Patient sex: F
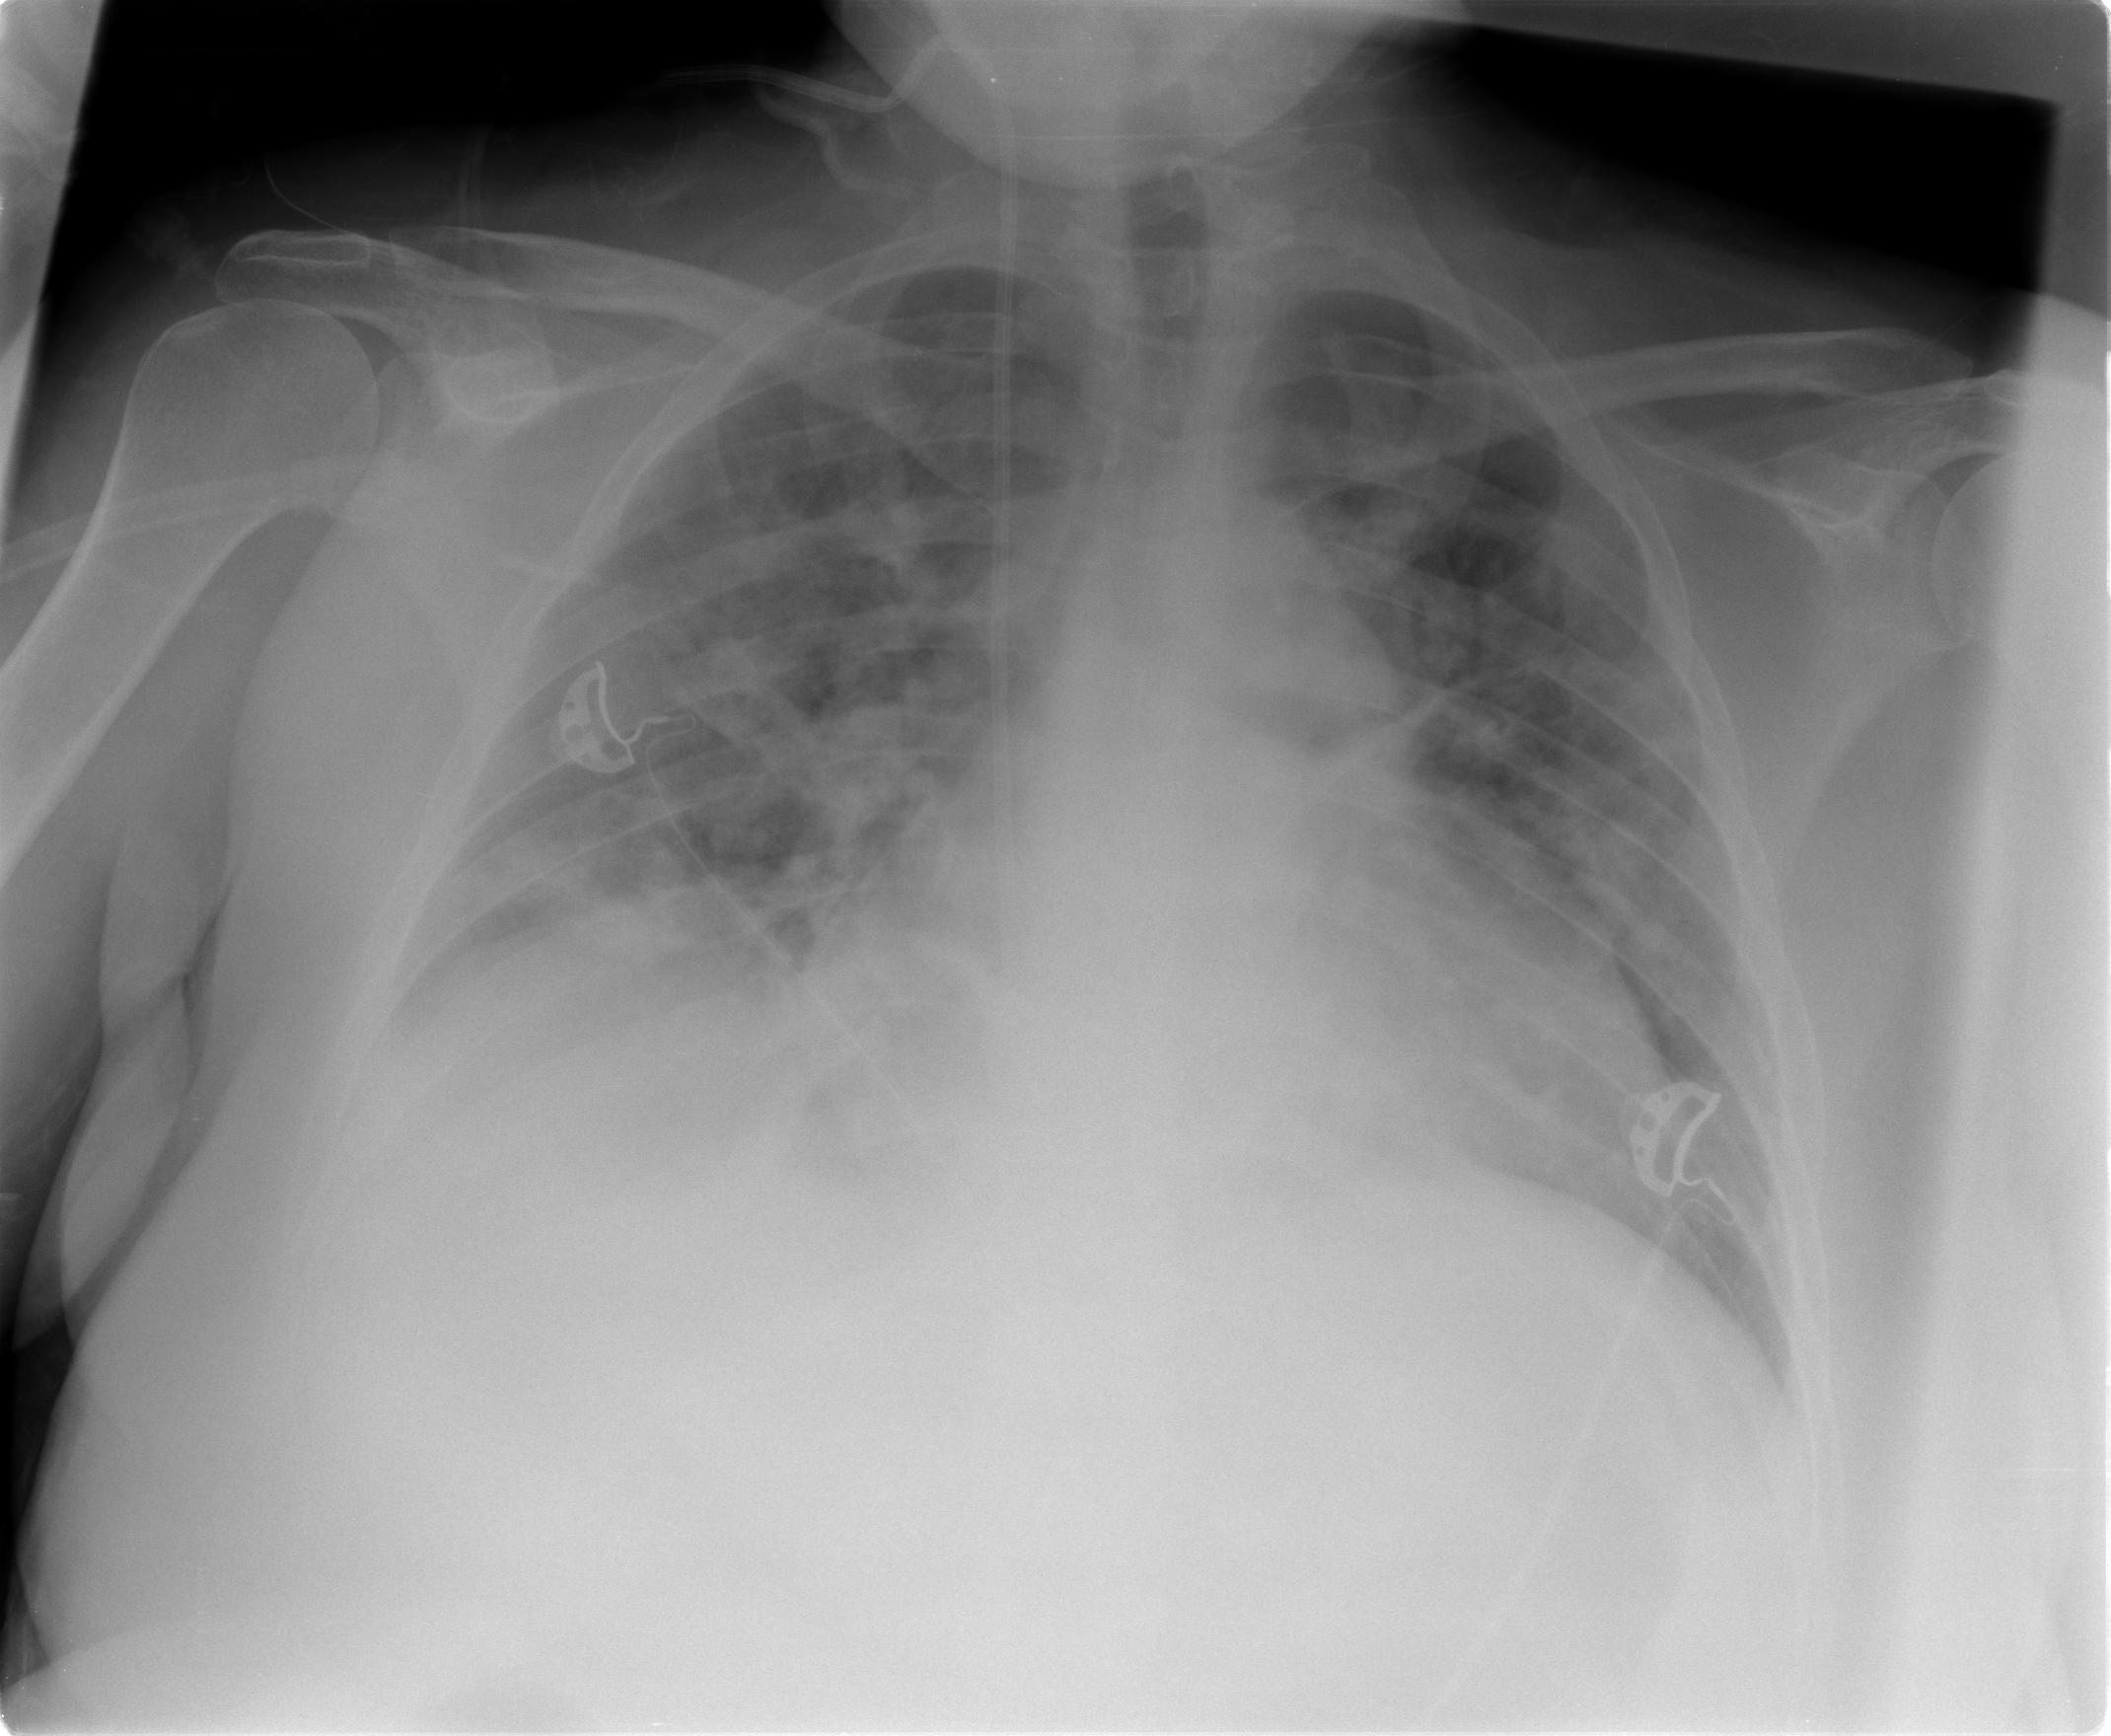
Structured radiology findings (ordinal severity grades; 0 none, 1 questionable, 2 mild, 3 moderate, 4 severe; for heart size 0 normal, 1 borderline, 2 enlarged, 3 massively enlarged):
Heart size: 2
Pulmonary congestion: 2
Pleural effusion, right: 1
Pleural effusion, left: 0
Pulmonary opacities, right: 2
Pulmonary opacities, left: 2
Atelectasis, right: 2
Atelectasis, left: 2